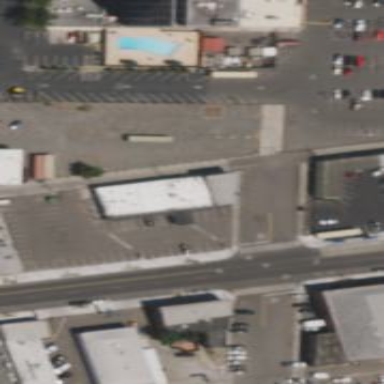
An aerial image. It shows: Strip club.